Field crop: tomato
Growth stage: 1
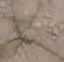
Species: cyperus